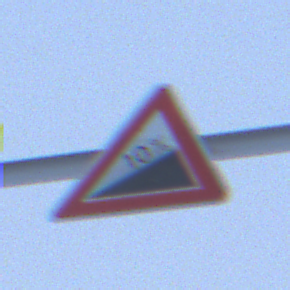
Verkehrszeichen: Steigung10
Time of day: Midday
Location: Outdoor (Nature)
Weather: Overcast
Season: Winter
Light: Natural